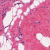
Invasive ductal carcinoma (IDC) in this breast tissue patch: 0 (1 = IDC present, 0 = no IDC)